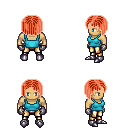
a pixel art fantasy rpg character, male body template, human, tanned skin, teal pirate shirt, gold greaves, red pageboy hairstyle, metal gloves, metal boots, four views (front, back, left, right), 2x2 character sprite sheet, small pixel art, hard edges, no anti-aliasing